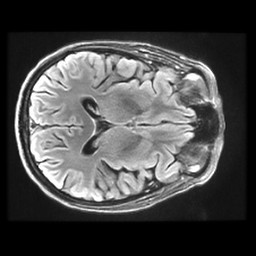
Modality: FLAIR
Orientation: axial
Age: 62
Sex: female
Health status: healthy
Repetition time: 12 s
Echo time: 0.09782 s